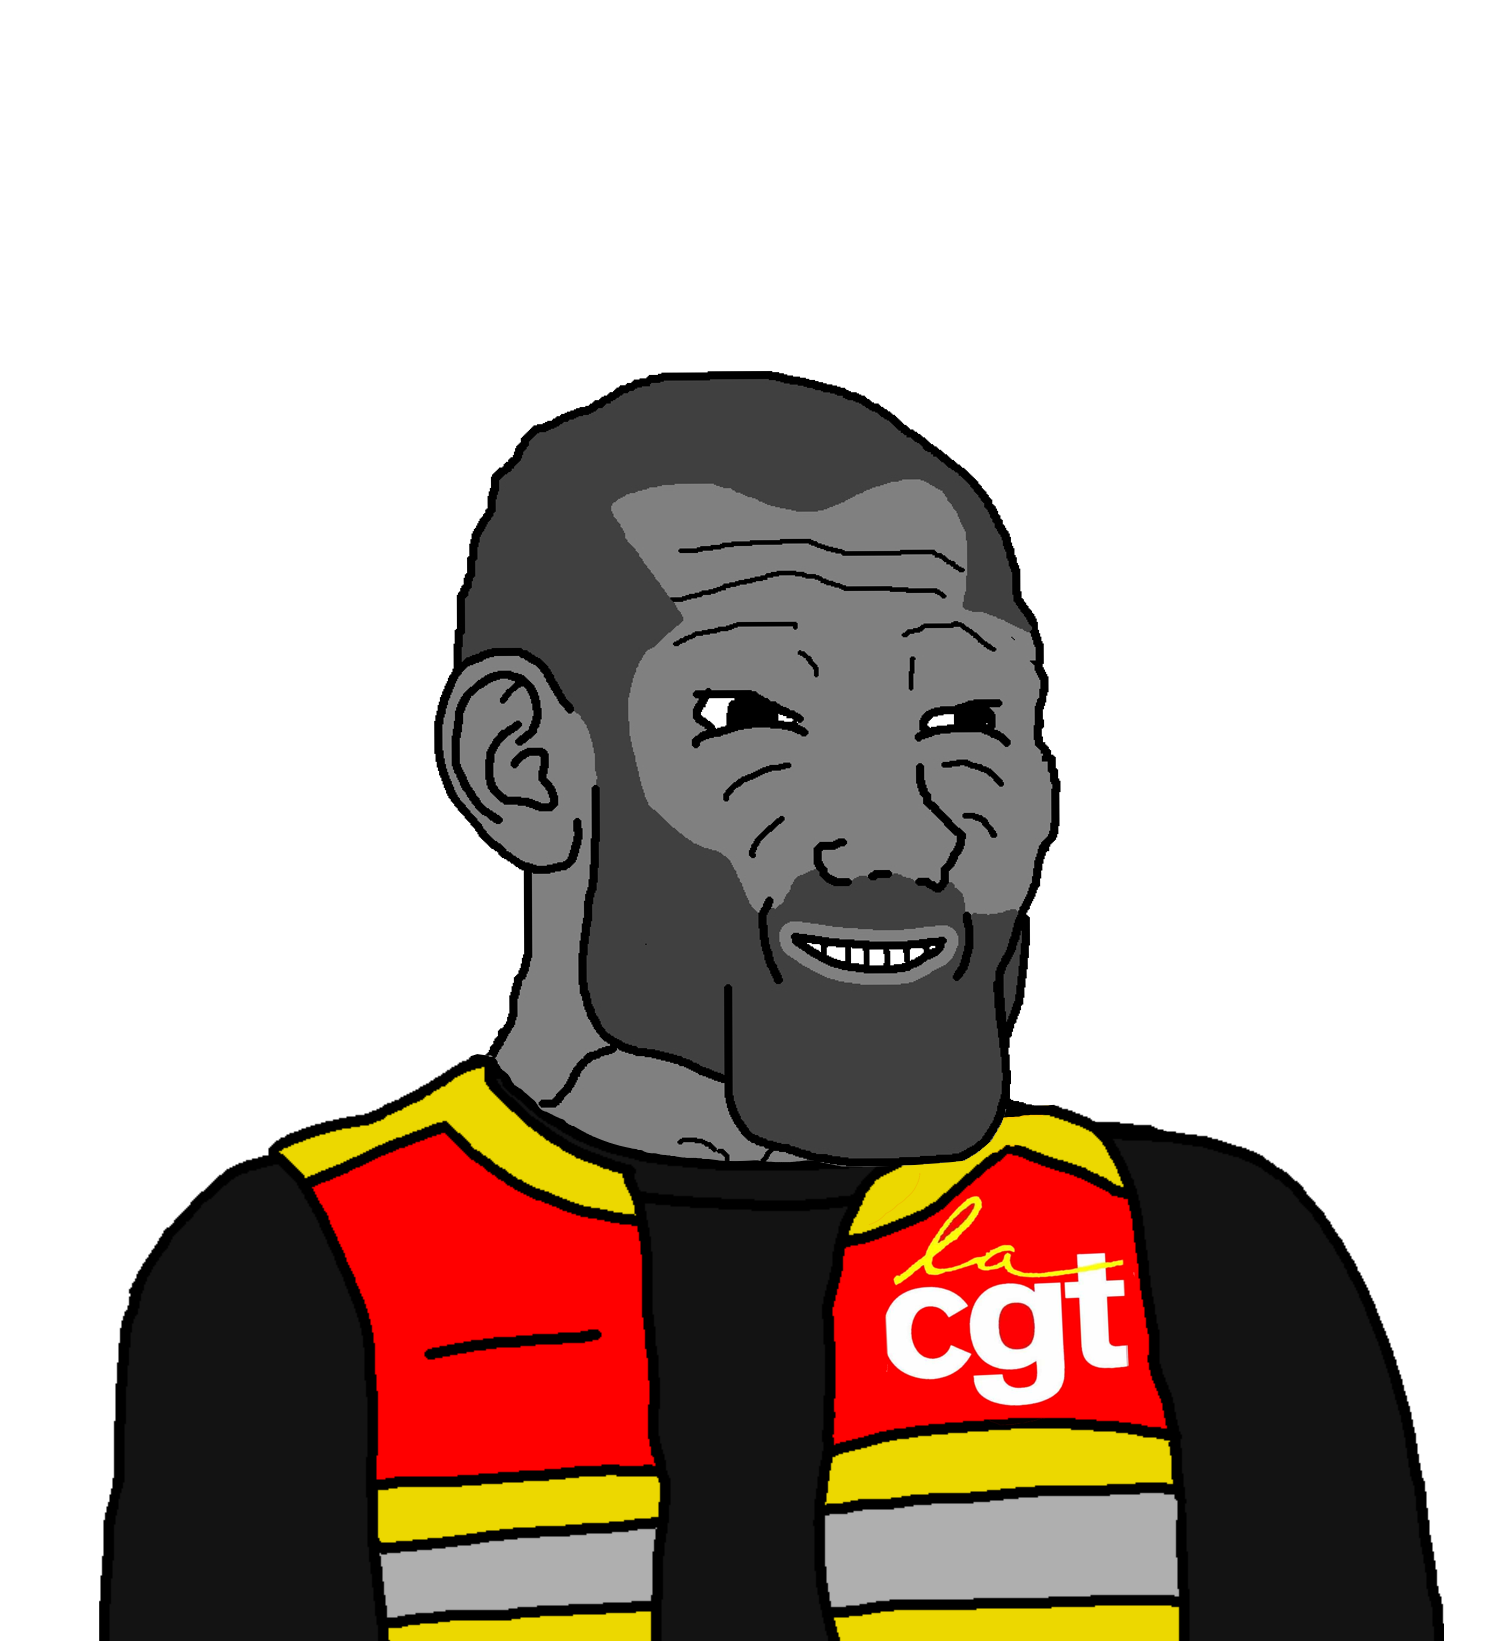
Label: 5_Grey_Chad